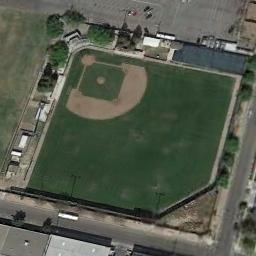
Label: baseball_diamond